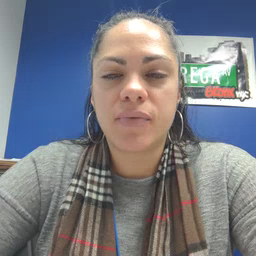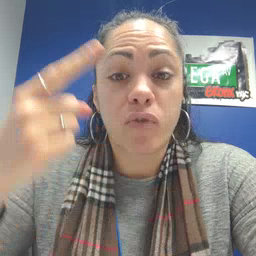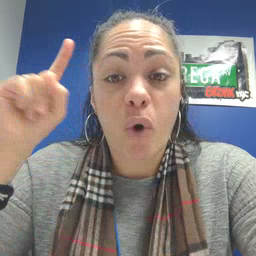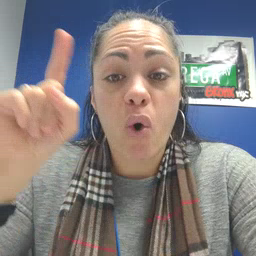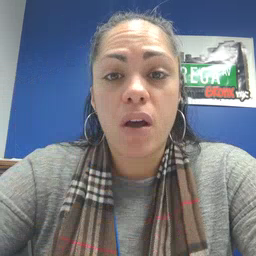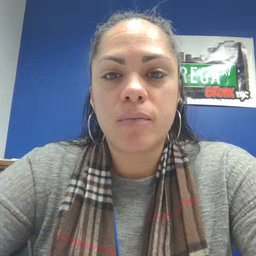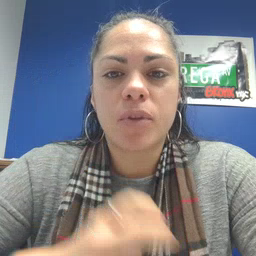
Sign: for